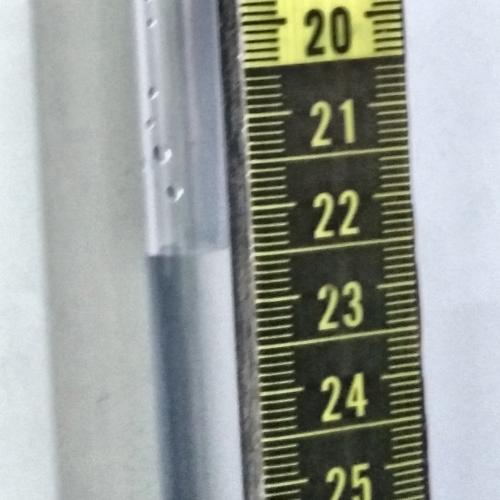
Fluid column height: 22.4 cm